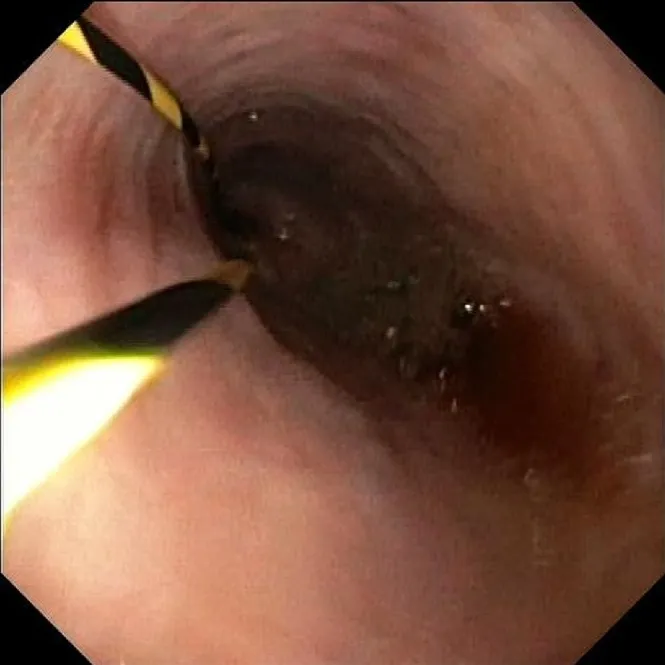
Double-guidewire technique.
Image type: endoscopy (airway_endoscopy)